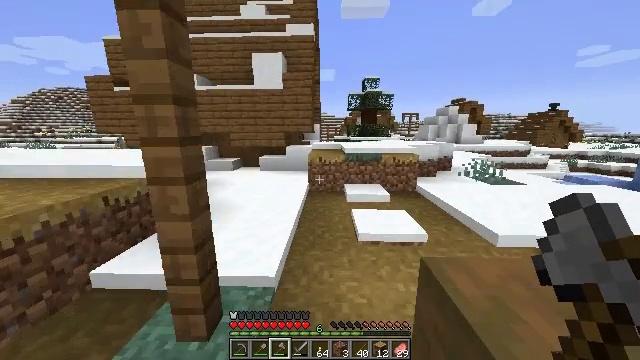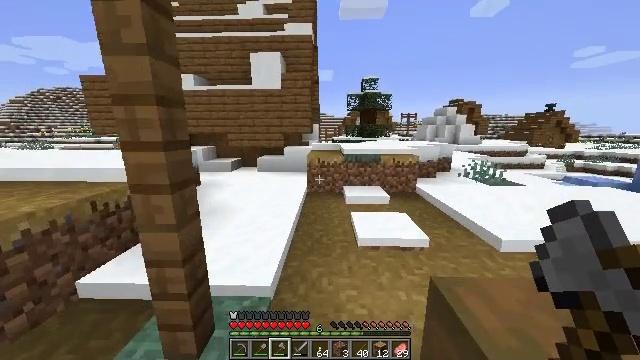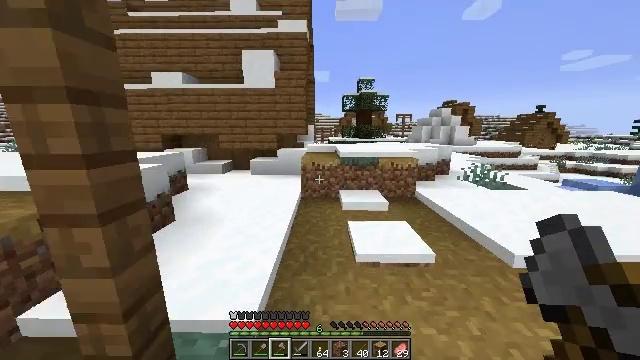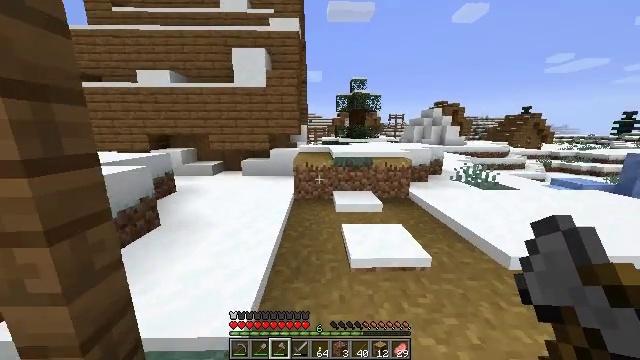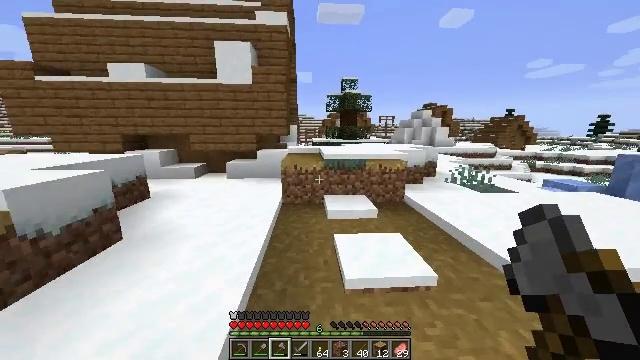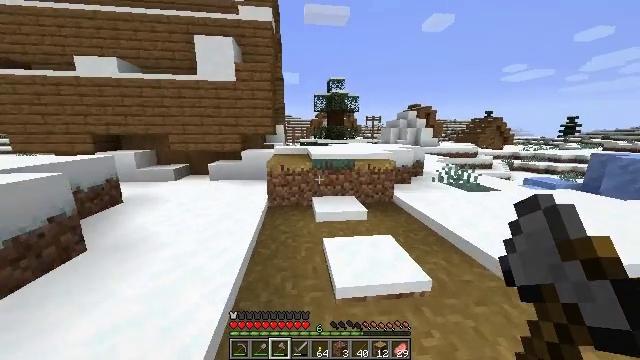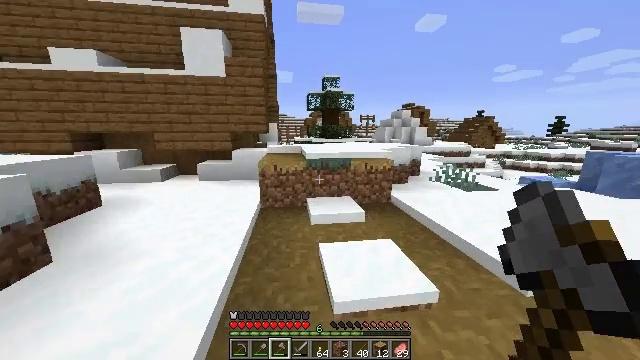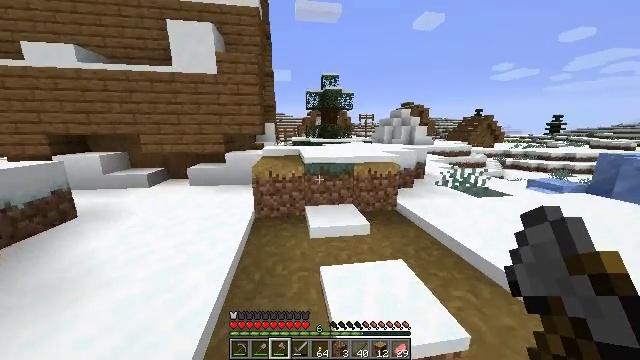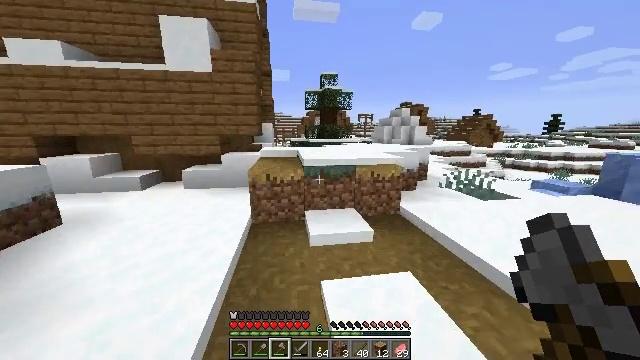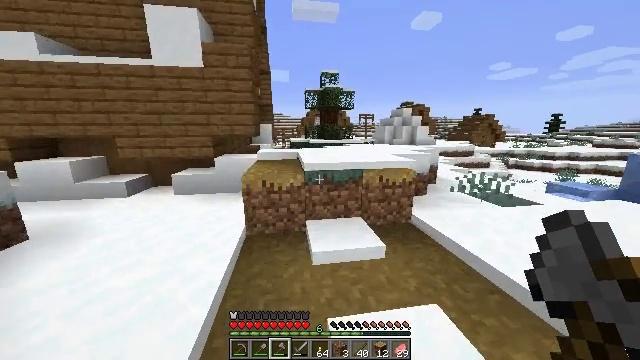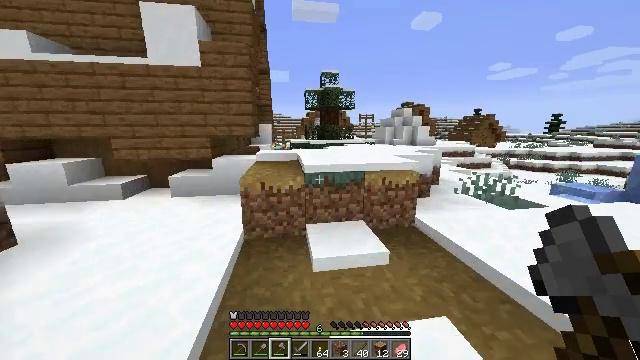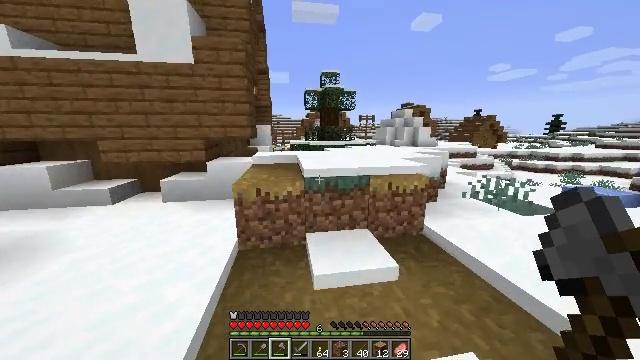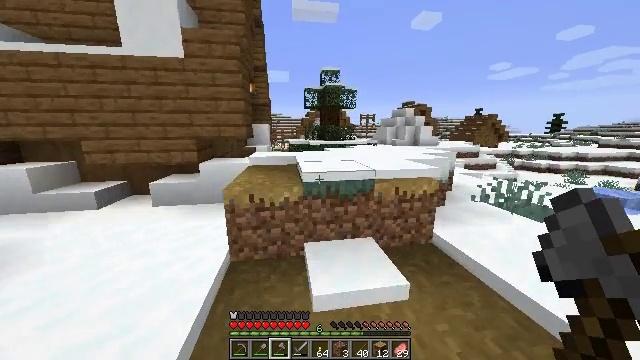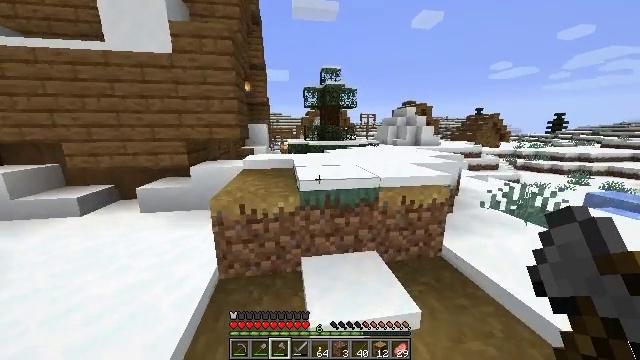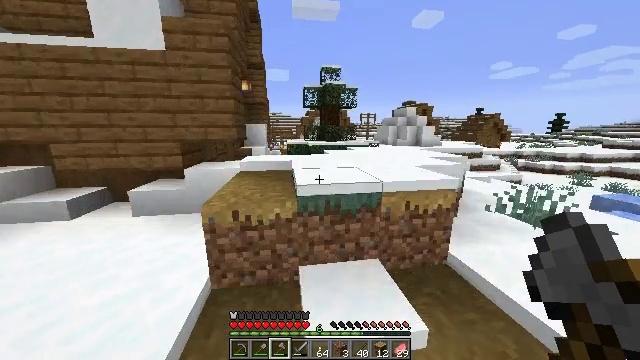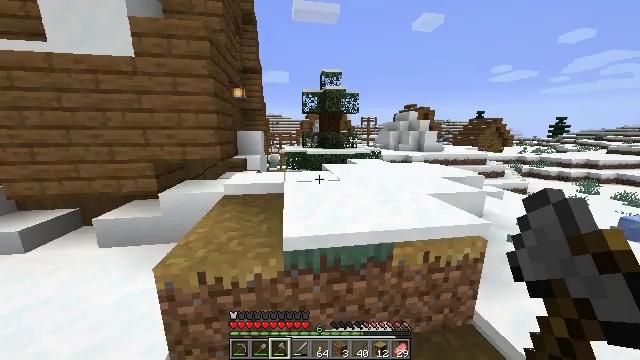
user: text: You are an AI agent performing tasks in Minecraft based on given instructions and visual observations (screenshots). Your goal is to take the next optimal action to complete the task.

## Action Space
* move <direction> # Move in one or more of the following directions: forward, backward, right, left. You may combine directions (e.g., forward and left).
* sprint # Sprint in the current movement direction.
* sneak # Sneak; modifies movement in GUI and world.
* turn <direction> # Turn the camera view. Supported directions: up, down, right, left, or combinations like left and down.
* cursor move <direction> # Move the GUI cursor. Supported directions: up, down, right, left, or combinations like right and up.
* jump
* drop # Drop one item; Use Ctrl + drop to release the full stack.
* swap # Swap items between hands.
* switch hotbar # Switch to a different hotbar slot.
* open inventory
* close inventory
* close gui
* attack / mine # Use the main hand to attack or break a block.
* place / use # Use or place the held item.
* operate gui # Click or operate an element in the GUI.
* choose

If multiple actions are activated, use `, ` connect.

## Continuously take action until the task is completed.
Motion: motion action
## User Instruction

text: Break the potato plant to gather potatoes.
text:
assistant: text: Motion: move forward, sprint
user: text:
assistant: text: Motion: move forward, sprint, turn right
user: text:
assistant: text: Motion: move forward, sprint, turn right
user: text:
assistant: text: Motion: move forward, sprint, turn right
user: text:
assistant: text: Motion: move forward, sprint, turn right
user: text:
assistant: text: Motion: move forward, sprint, turn right
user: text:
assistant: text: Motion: move forward, sprint
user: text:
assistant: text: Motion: move forward, sprint
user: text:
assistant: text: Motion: move forward, sprint
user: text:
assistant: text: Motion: move forward, sprint
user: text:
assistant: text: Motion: move forward, sprint
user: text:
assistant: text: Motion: move forward, sprint
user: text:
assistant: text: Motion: move forward, sprint
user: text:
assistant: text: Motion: move forward, sprint
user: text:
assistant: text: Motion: move forward, sprint, jump
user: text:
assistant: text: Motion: move forward, sprint, jump
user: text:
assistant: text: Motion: move forward, sprint, jump
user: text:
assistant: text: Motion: move forward, sprint, jump
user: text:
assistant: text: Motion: move forward, sprint, turn left, jump
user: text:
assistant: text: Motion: move forward, sprint, turn left
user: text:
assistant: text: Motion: move forward, sprint, turn left
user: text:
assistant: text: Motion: move forward and move right, sprint, turn left
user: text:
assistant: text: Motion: move forward and move right, sprint, turn left
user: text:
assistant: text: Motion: move forward and move right, sprint, turn left
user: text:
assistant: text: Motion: move forward and move right, sprint, turn left
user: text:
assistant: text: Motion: move forward and move right, sprint, turn left
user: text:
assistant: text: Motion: move forward and move right, sprint, turn left
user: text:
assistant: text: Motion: move forward and move right, sprint, turn left
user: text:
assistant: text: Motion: move forward and move right, sprint, turn left
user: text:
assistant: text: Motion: move forward and move right, sprint, turn left